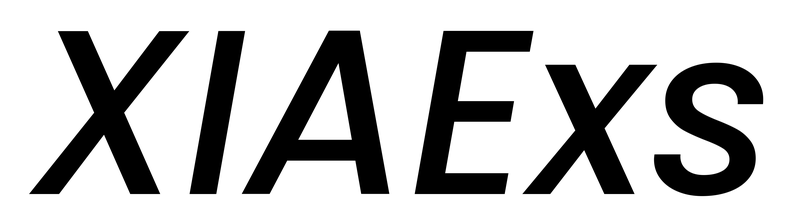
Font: Poppins-MediumItalic